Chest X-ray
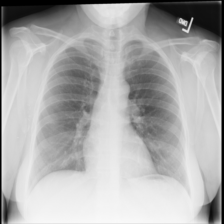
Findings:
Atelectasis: negative
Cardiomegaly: negative
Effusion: negative
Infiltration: negative
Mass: negative
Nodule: negative
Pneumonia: negative
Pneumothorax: negative
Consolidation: negative
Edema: negative
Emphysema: negative
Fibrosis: negative
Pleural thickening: negative
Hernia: negative